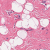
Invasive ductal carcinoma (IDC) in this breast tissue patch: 0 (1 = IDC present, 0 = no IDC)